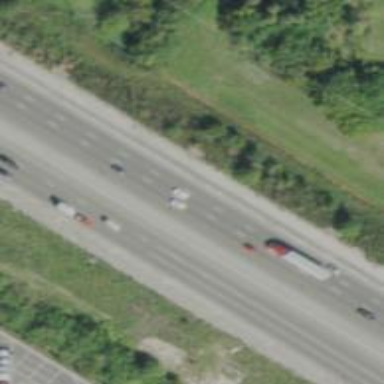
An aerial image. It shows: Asphalt motorway.